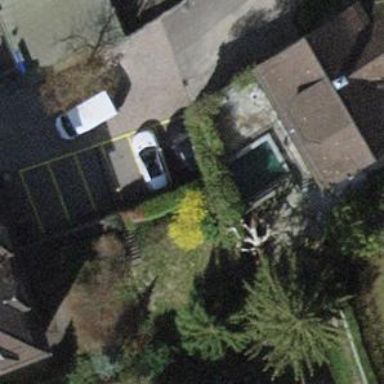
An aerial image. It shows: Parking space with asphalt surface.